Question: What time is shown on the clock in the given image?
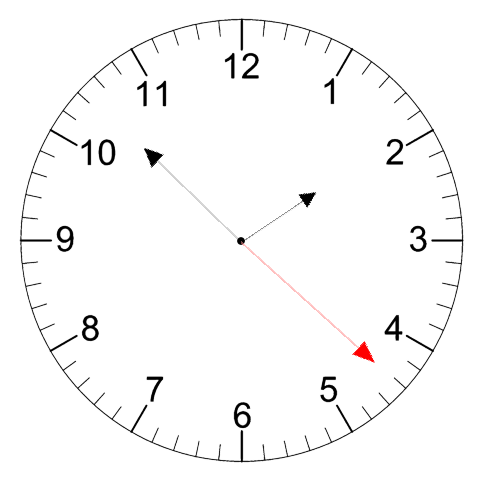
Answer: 01:52:22